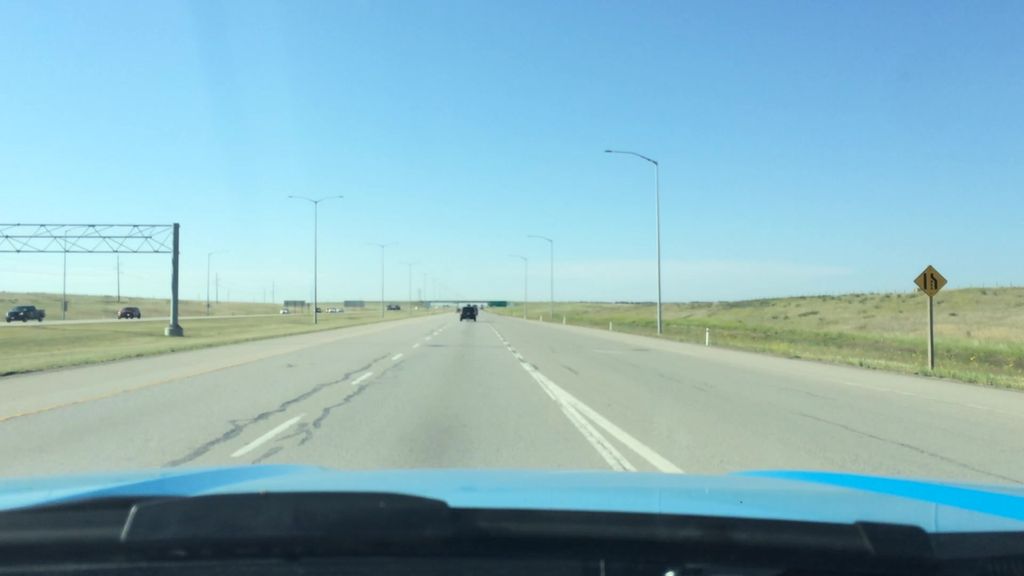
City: calgary